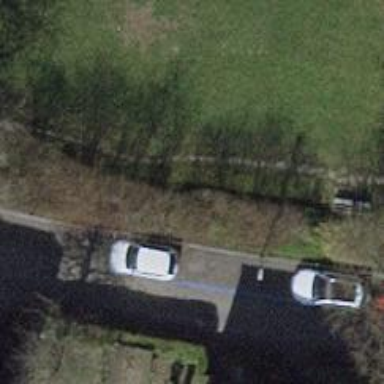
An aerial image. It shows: Path.